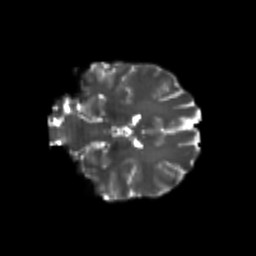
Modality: T2w
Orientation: coronal
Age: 26
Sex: female
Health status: healthy
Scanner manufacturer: philips
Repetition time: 7.393 s
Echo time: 0.08599 s